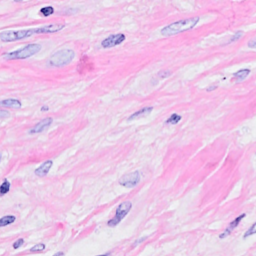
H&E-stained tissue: Breast